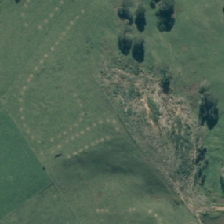
Land cover: low_producing_grassland